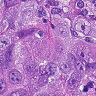
Metastatic tissue present: yes